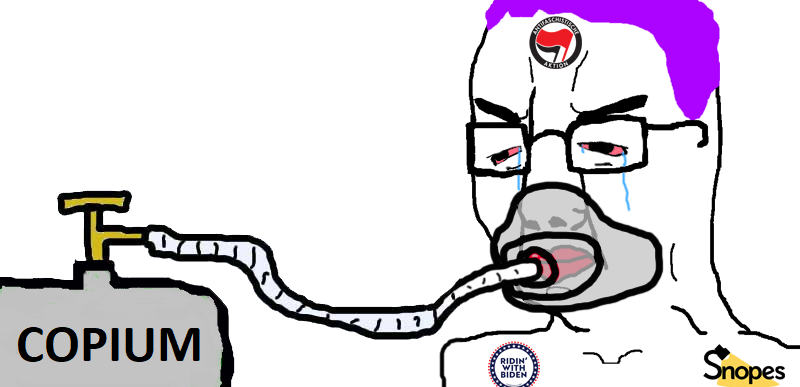
Label: 5_Poljak